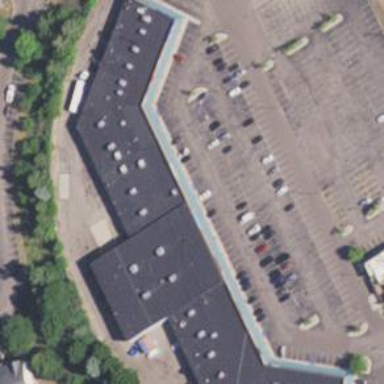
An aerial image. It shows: Flat-roofed commercial building used for commercial purposes.